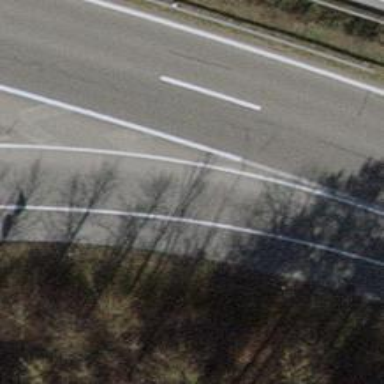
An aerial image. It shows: Asphalt motorway link.